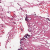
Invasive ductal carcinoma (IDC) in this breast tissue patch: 0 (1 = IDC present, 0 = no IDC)